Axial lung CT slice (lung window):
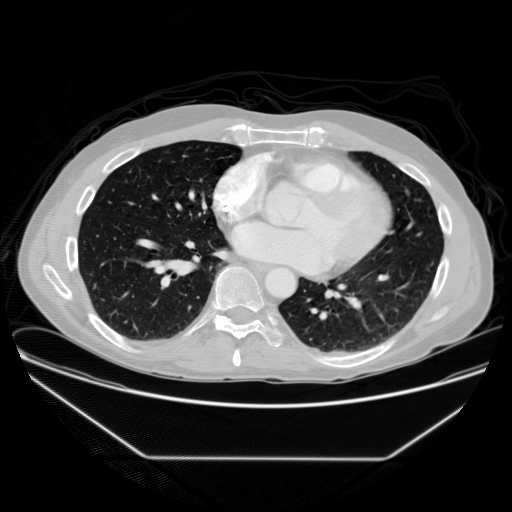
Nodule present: no